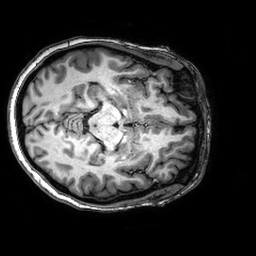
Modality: T1w
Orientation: axial
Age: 54
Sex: female
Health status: healthy